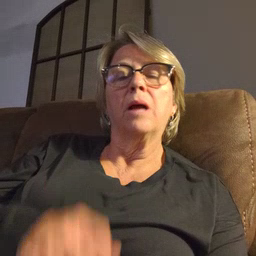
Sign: bug